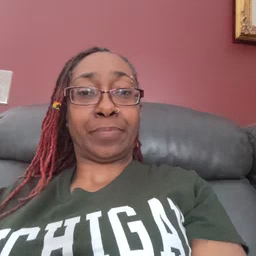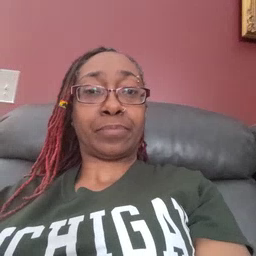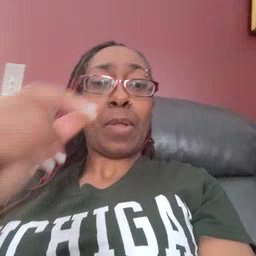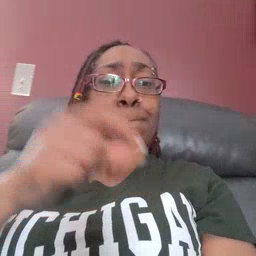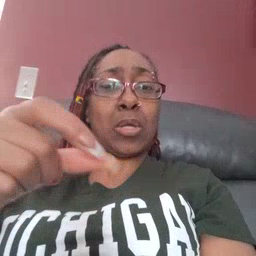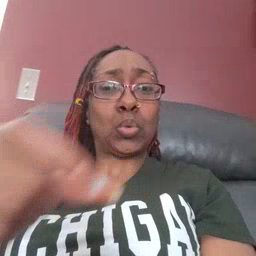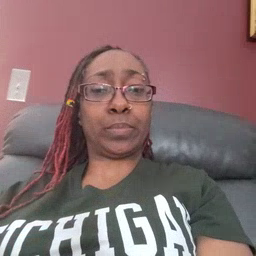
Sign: puzzle